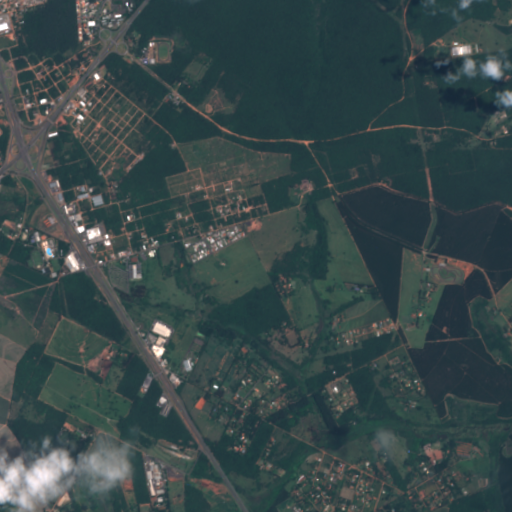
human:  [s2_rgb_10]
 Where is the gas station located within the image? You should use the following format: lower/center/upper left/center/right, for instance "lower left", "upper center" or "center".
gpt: The gas station is located in the center left of the image.
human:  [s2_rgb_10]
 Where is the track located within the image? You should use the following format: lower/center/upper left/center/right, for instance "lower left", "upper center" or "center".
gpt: The track is located in the upper left of the image.
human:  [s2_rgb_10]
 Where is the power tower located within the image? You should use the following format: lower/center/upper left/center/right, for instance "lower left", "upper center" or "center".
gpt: There is no power tower in the image.